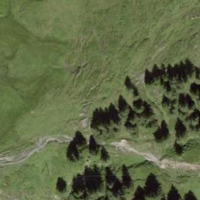
EUNIS habitat code: 23
Species observed at this site:
Eriophorum scheuchzeri
Bartsia alpina